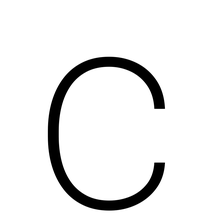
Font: Roboto_ExtraLight